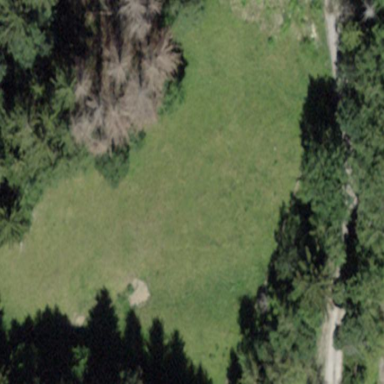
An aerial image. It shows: Beautiful meadow.